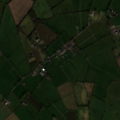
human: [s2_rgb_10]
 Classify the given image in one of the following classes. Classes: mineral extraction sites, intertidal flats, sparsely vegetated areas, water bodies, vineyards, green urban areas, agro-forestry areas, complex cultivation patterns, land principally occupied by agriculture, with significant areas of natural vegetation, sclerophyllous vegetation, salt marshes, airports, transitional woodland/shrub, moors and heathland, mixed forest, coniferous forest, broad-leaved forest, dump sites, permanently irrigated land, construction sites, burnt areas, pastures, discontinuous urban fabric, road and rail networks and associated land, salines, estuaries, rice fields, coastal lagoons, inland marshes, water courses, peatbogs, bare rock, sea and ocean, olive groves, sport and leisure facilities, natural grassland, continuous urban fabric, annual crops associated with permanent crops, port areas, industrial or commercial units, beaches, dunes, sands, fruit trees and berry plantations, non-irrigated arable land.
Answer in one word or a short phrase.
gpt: non-irrigated arable land, pastures